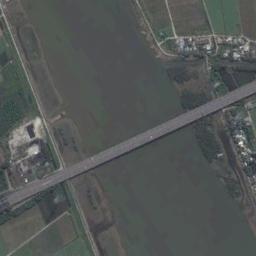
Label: bridge